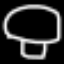
Label: mushroom